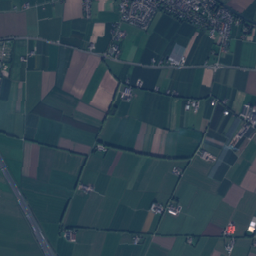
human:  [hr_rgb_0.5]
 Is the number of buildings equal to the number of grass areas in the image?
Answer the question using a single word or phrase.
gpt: no

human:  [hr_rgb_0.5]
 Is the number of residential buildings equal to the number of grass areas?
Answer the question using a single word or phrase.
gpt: no

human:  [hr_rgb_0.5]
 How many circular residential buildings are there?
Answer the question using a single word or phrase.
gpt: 3

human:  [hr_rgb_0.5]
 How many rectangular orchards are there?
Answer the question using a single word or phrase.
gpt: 4

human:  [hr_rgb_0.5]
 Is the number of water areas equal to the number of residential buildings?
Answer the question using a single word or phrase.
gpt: no

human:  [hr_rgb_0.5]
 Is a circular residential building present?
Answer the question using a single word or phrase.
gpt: yes

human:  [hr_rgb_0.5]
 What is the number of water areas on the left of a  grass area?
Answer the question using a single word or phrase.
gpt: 9

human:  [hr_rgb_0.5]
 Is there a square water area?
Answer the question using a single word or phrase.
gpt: no

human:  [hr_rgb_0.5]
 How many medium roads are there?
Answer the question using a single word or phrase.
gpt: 0

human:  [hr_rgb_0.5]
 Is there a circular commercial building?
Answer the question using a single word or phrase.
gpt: no

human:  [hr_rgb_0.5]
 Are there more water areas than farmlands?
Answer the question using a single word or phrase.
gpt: no

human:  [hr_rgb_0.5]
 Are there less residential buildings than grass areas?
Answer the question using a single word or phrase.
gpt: no

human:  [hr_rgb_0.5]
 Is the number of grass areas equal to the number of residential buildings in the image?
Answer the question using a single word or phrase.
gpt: no

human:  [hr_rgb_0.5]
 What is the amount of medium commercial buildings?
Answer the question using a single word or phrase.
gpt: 0

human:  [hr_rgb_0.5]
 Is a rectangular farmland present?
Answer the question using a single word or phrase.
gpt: yes

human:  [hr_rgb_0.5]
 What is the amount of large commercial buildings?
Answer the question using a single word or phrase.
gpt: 1

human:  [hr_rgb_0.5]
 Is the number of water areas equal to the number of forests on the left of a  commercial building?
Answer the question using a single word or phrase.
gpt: no

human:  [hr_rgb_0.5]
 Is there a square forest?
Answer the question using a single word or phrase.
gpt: no

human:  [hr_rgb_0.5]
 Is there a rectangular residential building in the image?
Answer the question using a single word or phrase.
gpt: yes

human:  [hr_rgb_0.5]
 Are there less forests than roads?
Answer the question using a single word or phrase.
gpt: yes

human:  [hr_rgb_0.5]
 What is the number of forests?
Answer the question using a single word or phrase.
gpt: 500

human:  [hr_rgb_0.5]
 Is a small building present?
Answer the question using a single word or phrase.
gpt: yes

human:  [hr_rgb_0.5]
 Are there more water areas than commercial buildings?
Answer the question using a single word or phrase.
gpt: yes

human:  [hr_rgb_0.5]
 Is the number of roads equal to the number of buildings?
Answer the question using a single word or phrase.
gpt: no

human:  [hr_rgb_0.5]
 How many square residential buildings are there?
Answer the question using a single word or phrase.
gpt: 3

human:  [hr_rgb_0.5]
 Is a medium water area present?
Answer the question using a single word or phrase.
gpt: yes

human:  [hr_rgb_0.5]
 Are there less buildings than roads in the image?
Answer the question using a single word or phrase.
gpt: no

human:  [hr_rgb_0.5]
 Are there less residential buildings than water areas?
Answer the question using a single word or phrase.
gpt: no

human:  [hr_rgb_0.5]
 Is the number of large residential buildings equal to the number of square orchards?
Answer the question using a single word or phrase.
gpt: no

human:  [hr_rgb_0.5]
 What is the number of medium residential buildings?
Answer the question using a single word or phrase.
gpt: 19

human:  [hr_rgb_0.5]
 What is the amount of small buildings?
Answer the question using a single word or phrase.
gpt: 887

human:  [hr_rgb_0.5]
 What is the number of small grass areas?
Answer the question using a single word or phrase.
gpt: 15

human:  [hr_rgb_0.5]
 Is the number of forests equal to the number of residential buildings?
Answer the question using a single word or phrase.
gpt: no

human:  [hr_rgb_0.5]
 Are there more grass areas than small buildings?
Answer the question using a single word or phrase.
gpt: no

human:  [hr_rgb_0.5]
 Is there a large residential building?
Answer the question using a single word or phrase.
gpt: yes

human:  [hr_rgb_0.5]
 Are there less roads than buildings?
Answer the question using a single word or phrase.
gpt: yes